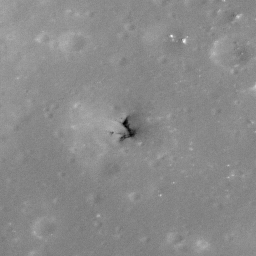
Pit: Copernicus 3
Host crater: Copernicus
Host type: impact_melt
Lunar coordinates: latitude 9.993, longitude 340.715